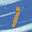
Label: 1